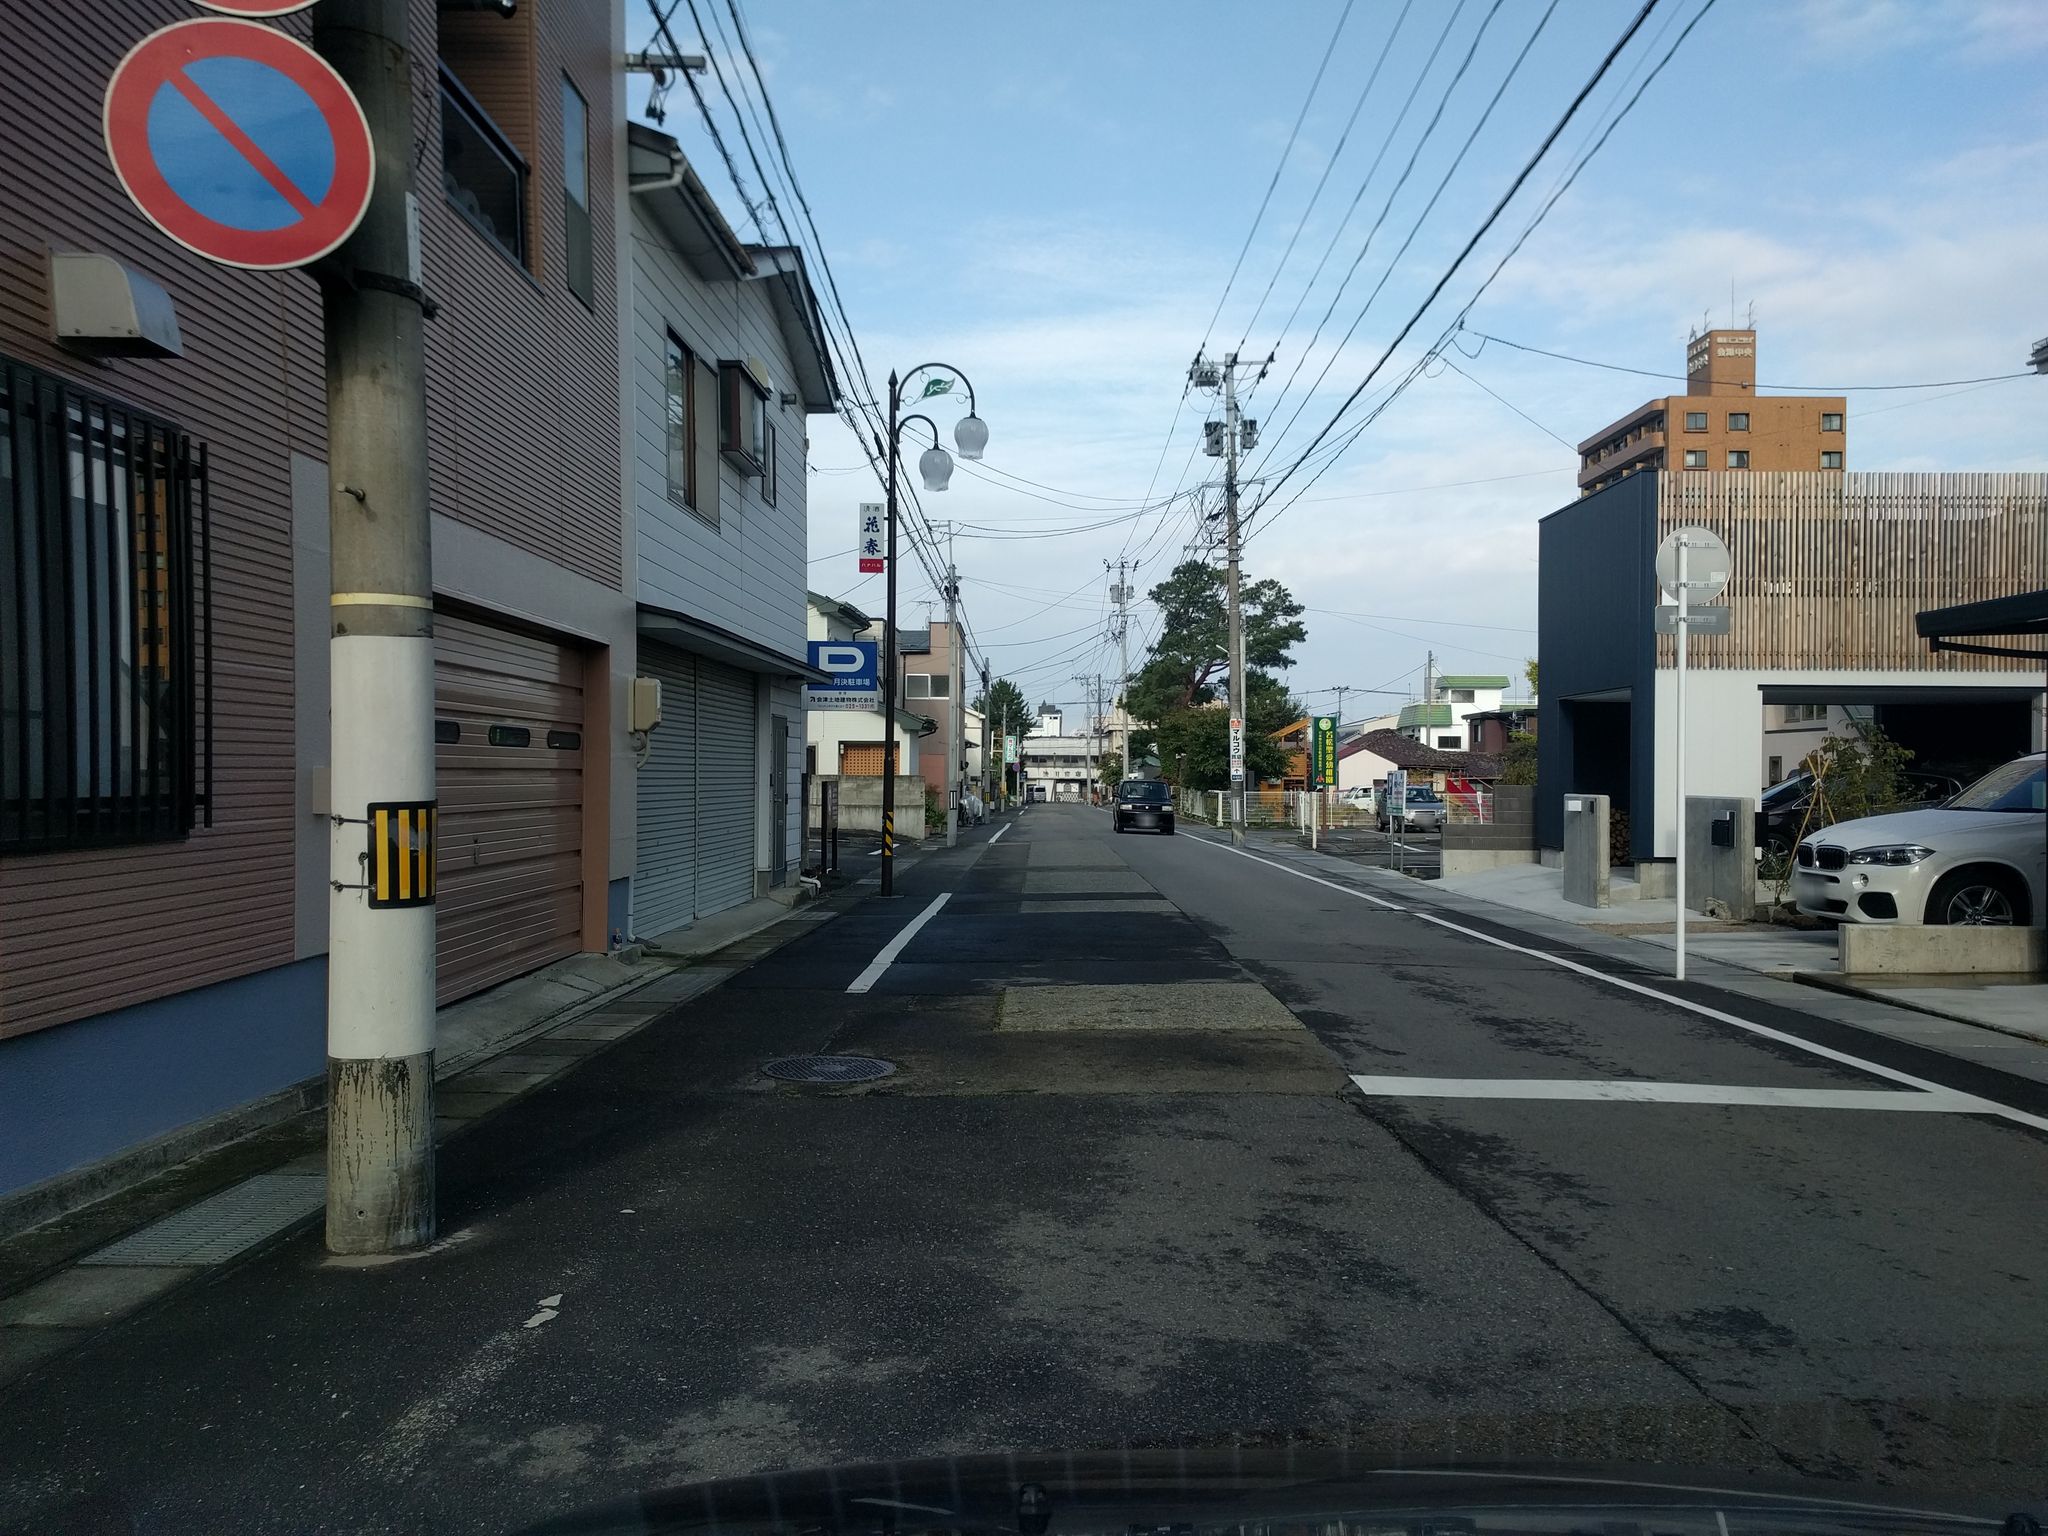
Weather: clear
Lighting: day
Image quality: good
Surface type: driving surface
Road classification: unclassified
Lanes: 1.0
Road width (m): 2
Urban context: urban centre
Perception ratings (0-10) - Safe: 1.28, Lively: 7.87, Beautiful: 2.14, Boring: 2.89, Depressing: 4.49, Wealthy: 1.68